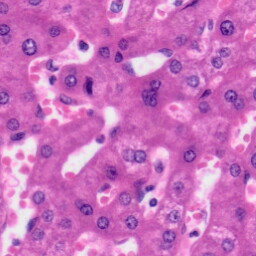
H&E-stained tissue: Liver